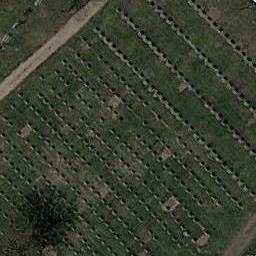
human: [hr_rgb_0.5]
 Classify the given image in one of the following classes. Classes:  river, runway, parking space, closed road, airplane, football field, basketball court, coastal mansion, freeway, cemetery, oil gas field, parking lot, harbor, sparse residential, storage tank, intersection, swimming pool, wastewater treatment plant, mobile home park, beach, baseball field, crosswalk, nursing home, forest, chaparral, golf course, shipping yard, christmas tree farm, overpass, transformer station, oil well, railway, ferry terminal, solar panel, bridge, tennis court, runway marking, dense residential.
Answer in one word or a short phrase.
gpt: cemetery